Field crop: maize
Growth stage: 2
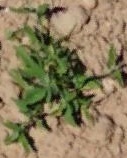
Species: atriplex